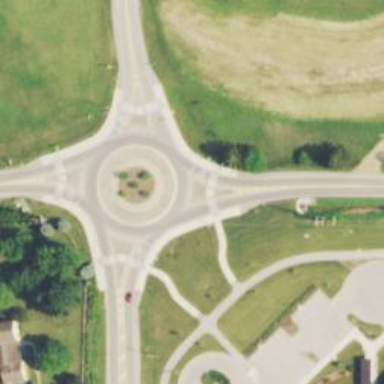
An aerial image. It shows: Marked road crossing.